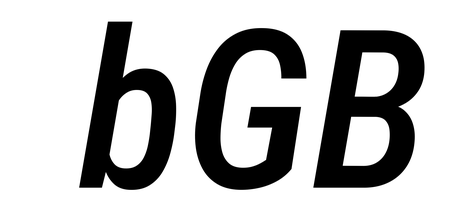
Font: Roboto-Italic_Condensed_Medium_Italic